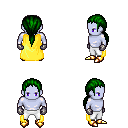
a pixel art fantasy rpg character, male body template, dark elf, purple skin, yellow cape, white pants, green ponytail hairstyle, metal gloves, gold boots, four views (front, back, left, right), 2x2 character sprite sheet, small pixel art, hard edges, no anti-aliasing